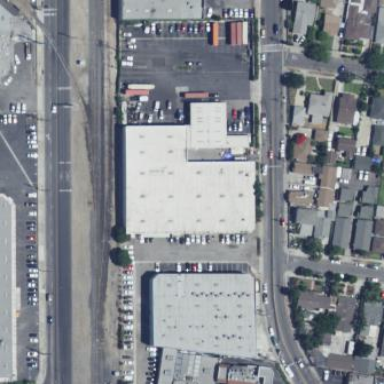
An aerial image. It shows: Warehouse building.